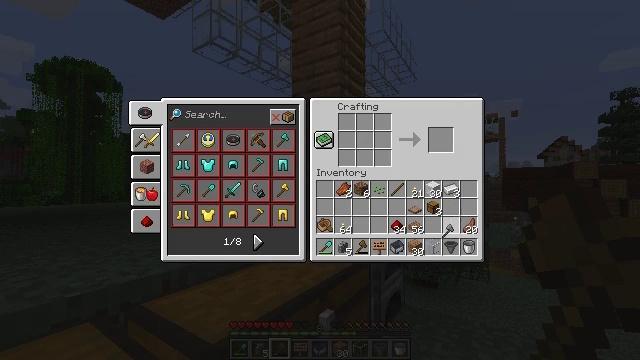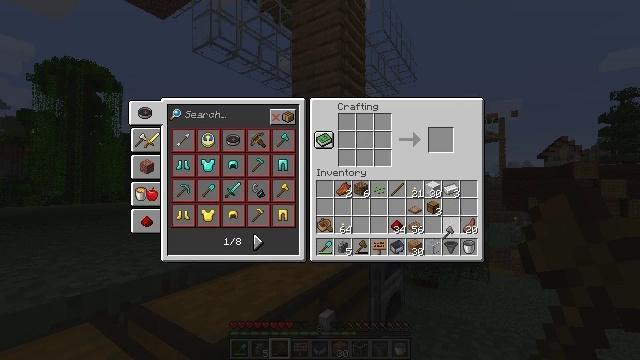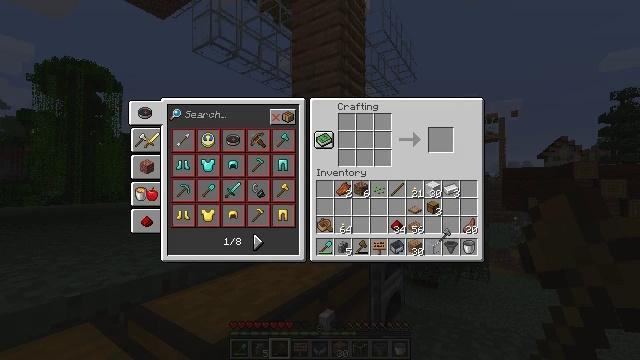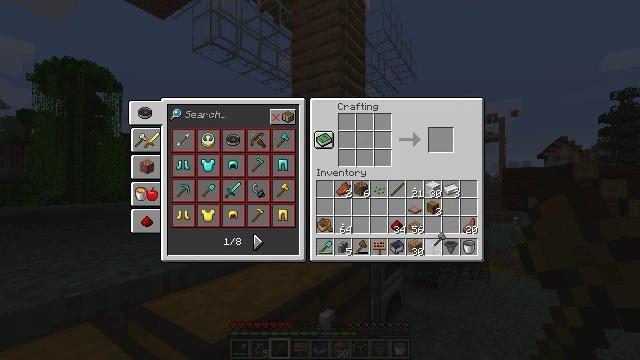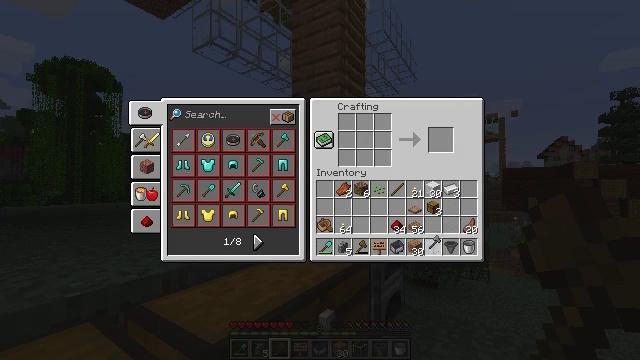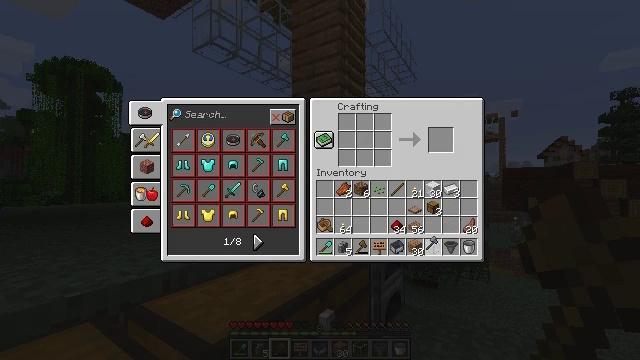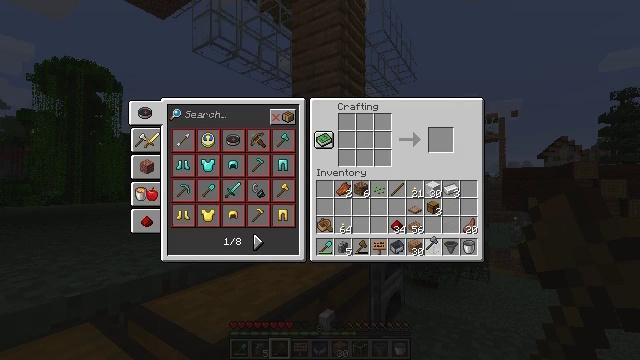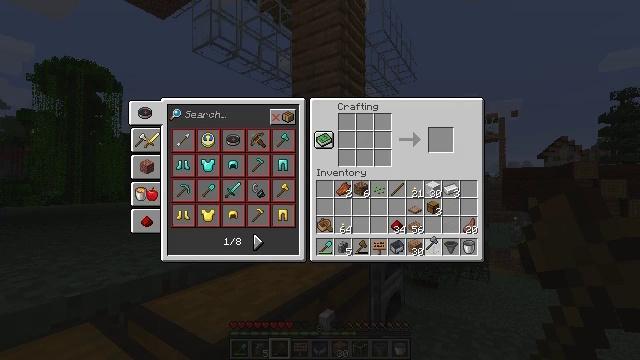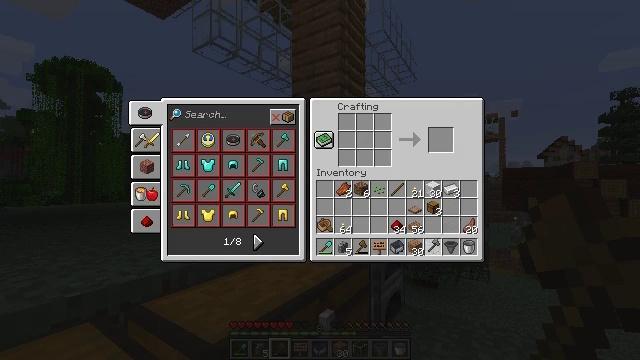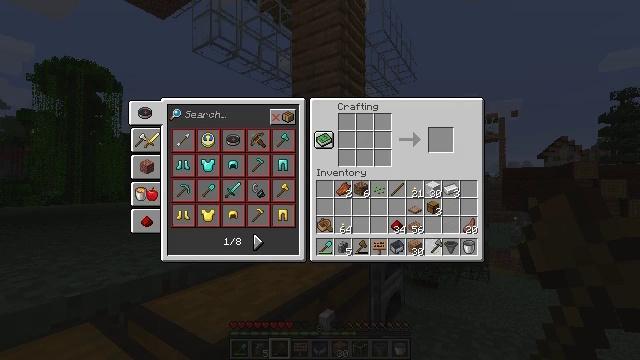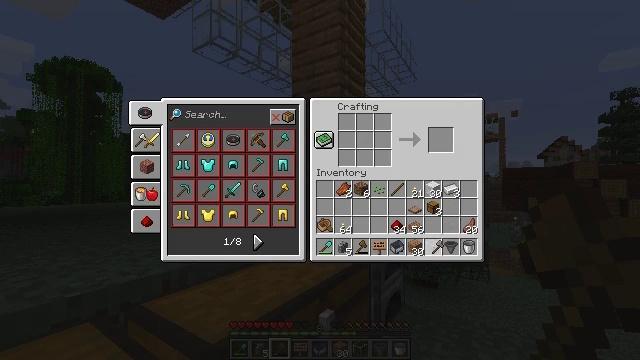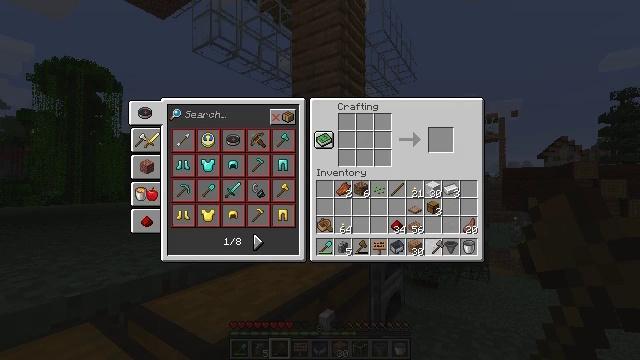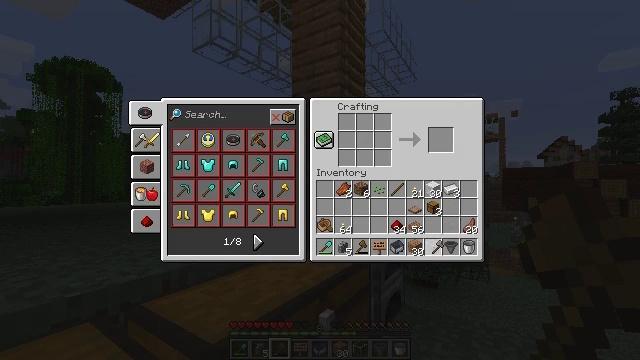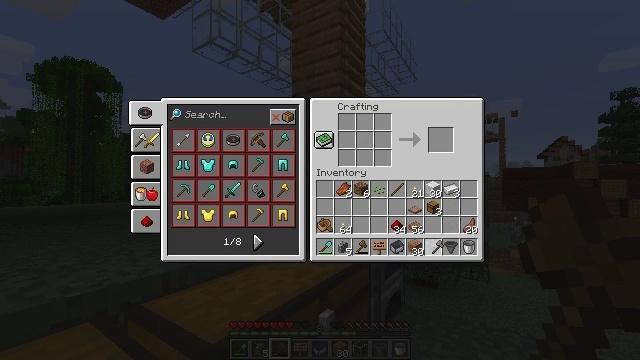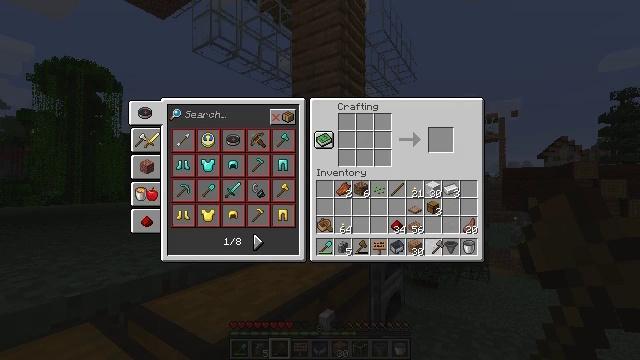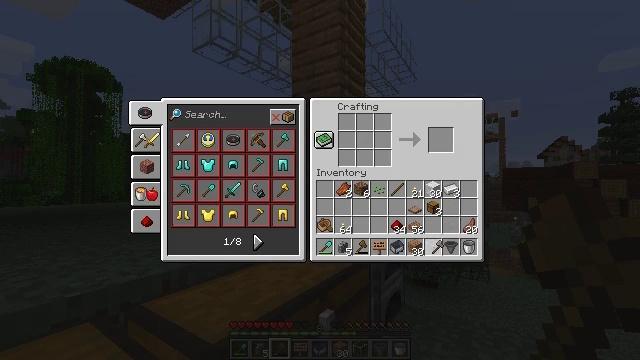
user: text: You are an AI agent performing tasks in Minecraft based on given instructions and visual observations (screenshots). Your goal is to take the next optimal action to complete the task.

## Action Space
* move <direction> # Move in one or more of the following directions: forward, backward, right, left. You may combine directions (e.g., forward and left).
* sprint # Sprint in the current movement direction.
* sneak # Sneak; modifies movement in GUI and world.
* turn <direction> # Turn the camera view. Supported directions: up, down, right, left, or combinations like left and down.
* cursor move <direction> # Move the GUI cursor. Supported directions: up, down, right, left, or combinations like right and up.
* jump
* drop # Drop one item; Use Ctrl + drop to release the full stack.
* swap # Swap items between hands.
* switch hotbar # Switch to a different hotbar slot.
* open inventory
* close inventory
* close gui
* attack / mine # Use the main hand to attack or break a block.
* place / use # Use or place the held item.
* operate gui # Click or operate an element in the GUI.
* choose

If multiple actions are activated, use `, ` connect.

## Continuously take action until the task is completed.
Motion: motion action
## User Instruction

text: Collect the ladder block.
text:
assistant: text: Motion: no_op
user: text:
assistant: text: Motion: no_op
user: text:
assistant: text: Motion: no_op
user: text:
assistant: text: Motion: no_op
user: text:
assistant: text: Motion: no_op
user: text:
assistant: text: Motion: no_op
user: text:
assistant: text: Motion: no_op
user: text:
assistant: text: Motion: no_op
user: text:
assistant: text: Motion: no_op
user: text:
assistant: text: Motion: no_op
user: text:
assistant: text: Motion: no_op
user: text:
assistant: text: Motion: no_op
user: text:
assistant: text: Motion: no_op
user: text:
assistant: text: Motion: no_op
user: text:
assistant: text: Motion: no_op
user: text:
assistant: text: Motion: operate gui
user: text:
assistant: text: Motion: operate gui
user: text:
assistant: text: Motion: no_op
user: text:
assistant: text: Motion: no_op
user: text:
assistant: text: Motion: no_op
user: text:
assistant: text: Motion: no_op
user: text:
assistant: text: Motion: no_op
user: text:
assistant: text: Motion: no_op
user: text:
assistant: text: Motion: no_op
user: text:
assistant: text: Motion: no_op
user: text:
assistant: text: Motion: no_op
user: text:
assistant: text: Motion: operate gui
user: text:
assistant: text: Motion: operate gui
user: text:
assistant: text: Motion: operate gui
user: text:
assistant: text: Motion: no_op